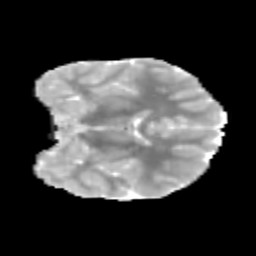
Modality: MD
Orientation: coronal
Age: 12
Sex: male
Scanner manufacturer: siemens
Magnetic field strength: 3 T
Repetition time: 3.8 s
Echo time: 0.07 s